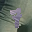
Label: 7